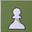
Piece: wP